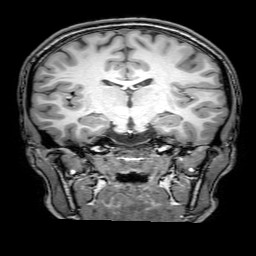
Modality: T1w
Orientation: sagittal